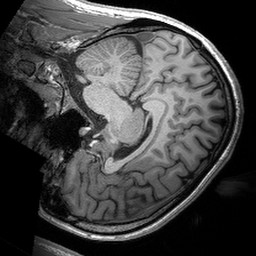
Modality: T1w
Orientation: sagittal
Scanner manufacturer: siemens
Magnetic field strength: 3 T
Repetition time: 2.53 s
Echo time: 0.00288 s